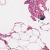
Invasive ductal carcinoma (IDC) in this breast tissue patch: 0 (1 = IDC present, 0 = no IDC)